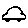
Label: car